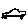
Label: car